Interaction volume radius: 5 \u00c5
Interaction volume height: 10 \u00c5
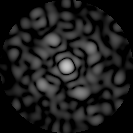
Disorder parameter: 0.8511